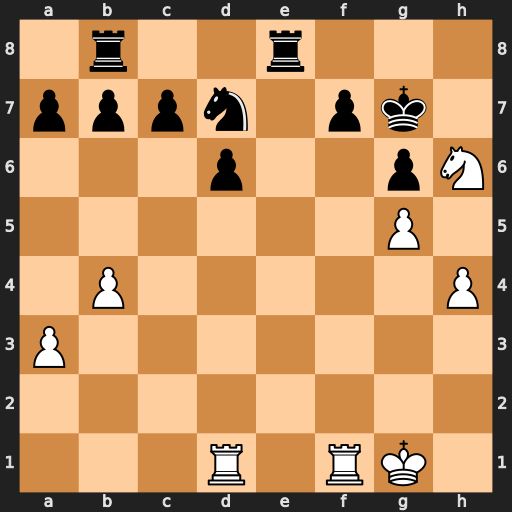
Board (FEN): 1r2r3/pppn1pk1/3p2pN/6P1/1P5P/P7/8/3R1RK1
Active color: w
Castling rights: -
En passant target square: -
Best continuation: Rxf7+ Kh8 Rxd7